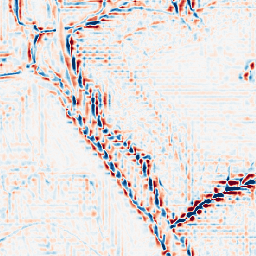
Category: wavelet
Decomposition family: wavelet_dwt
Decomposition parameters: wavelet: db2
level: 3
Upsampling method: cubic_mitchell
Upsampling parameters: scale: 2
Upsampling scale: 2